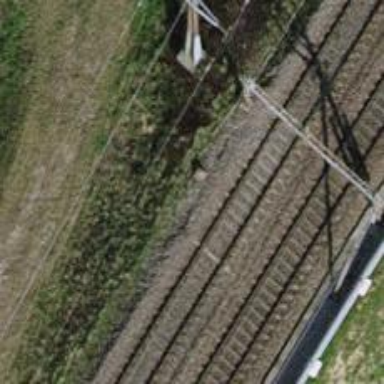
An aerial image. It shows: Single-track railway with electrified contact lines.